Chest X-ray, PA view. Patient: 5 years old, sex F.
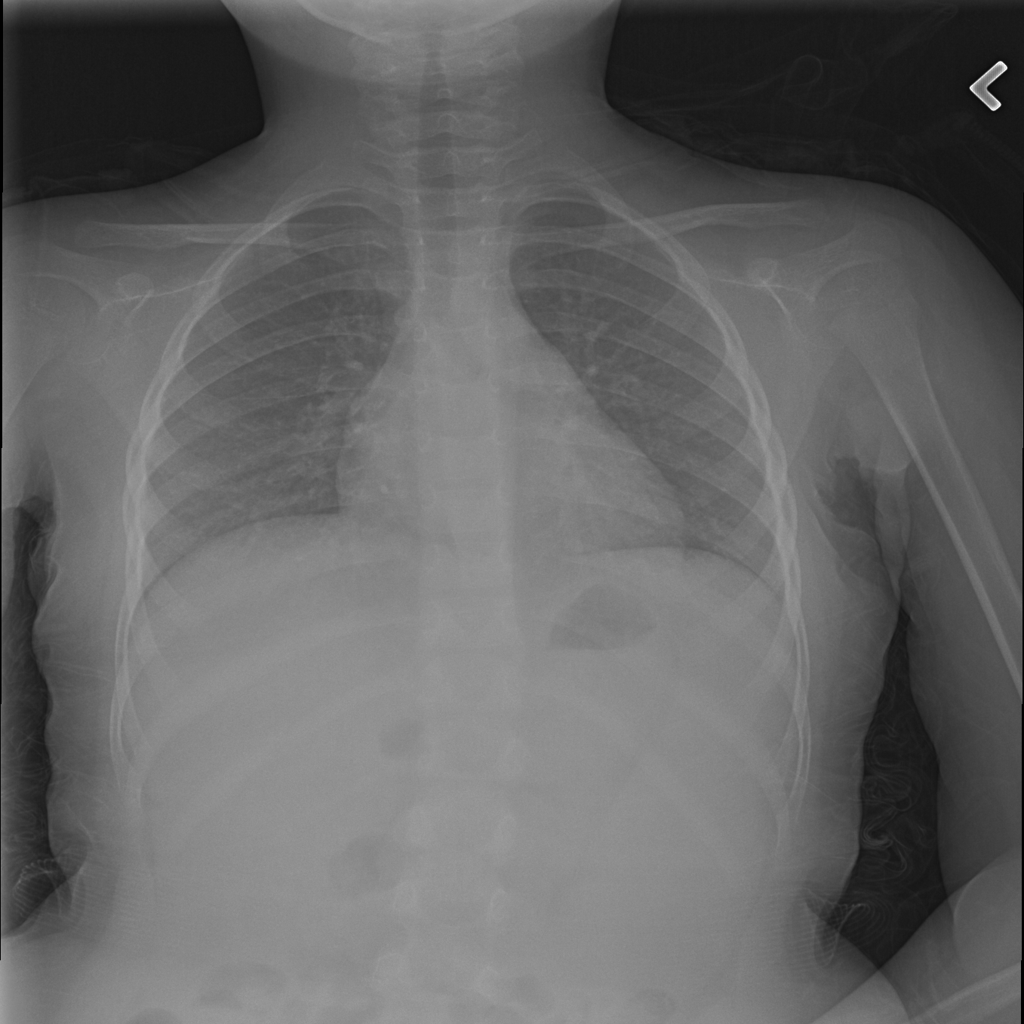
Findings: Infiltration